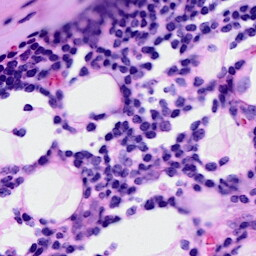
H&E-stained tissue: Breast